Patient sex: F
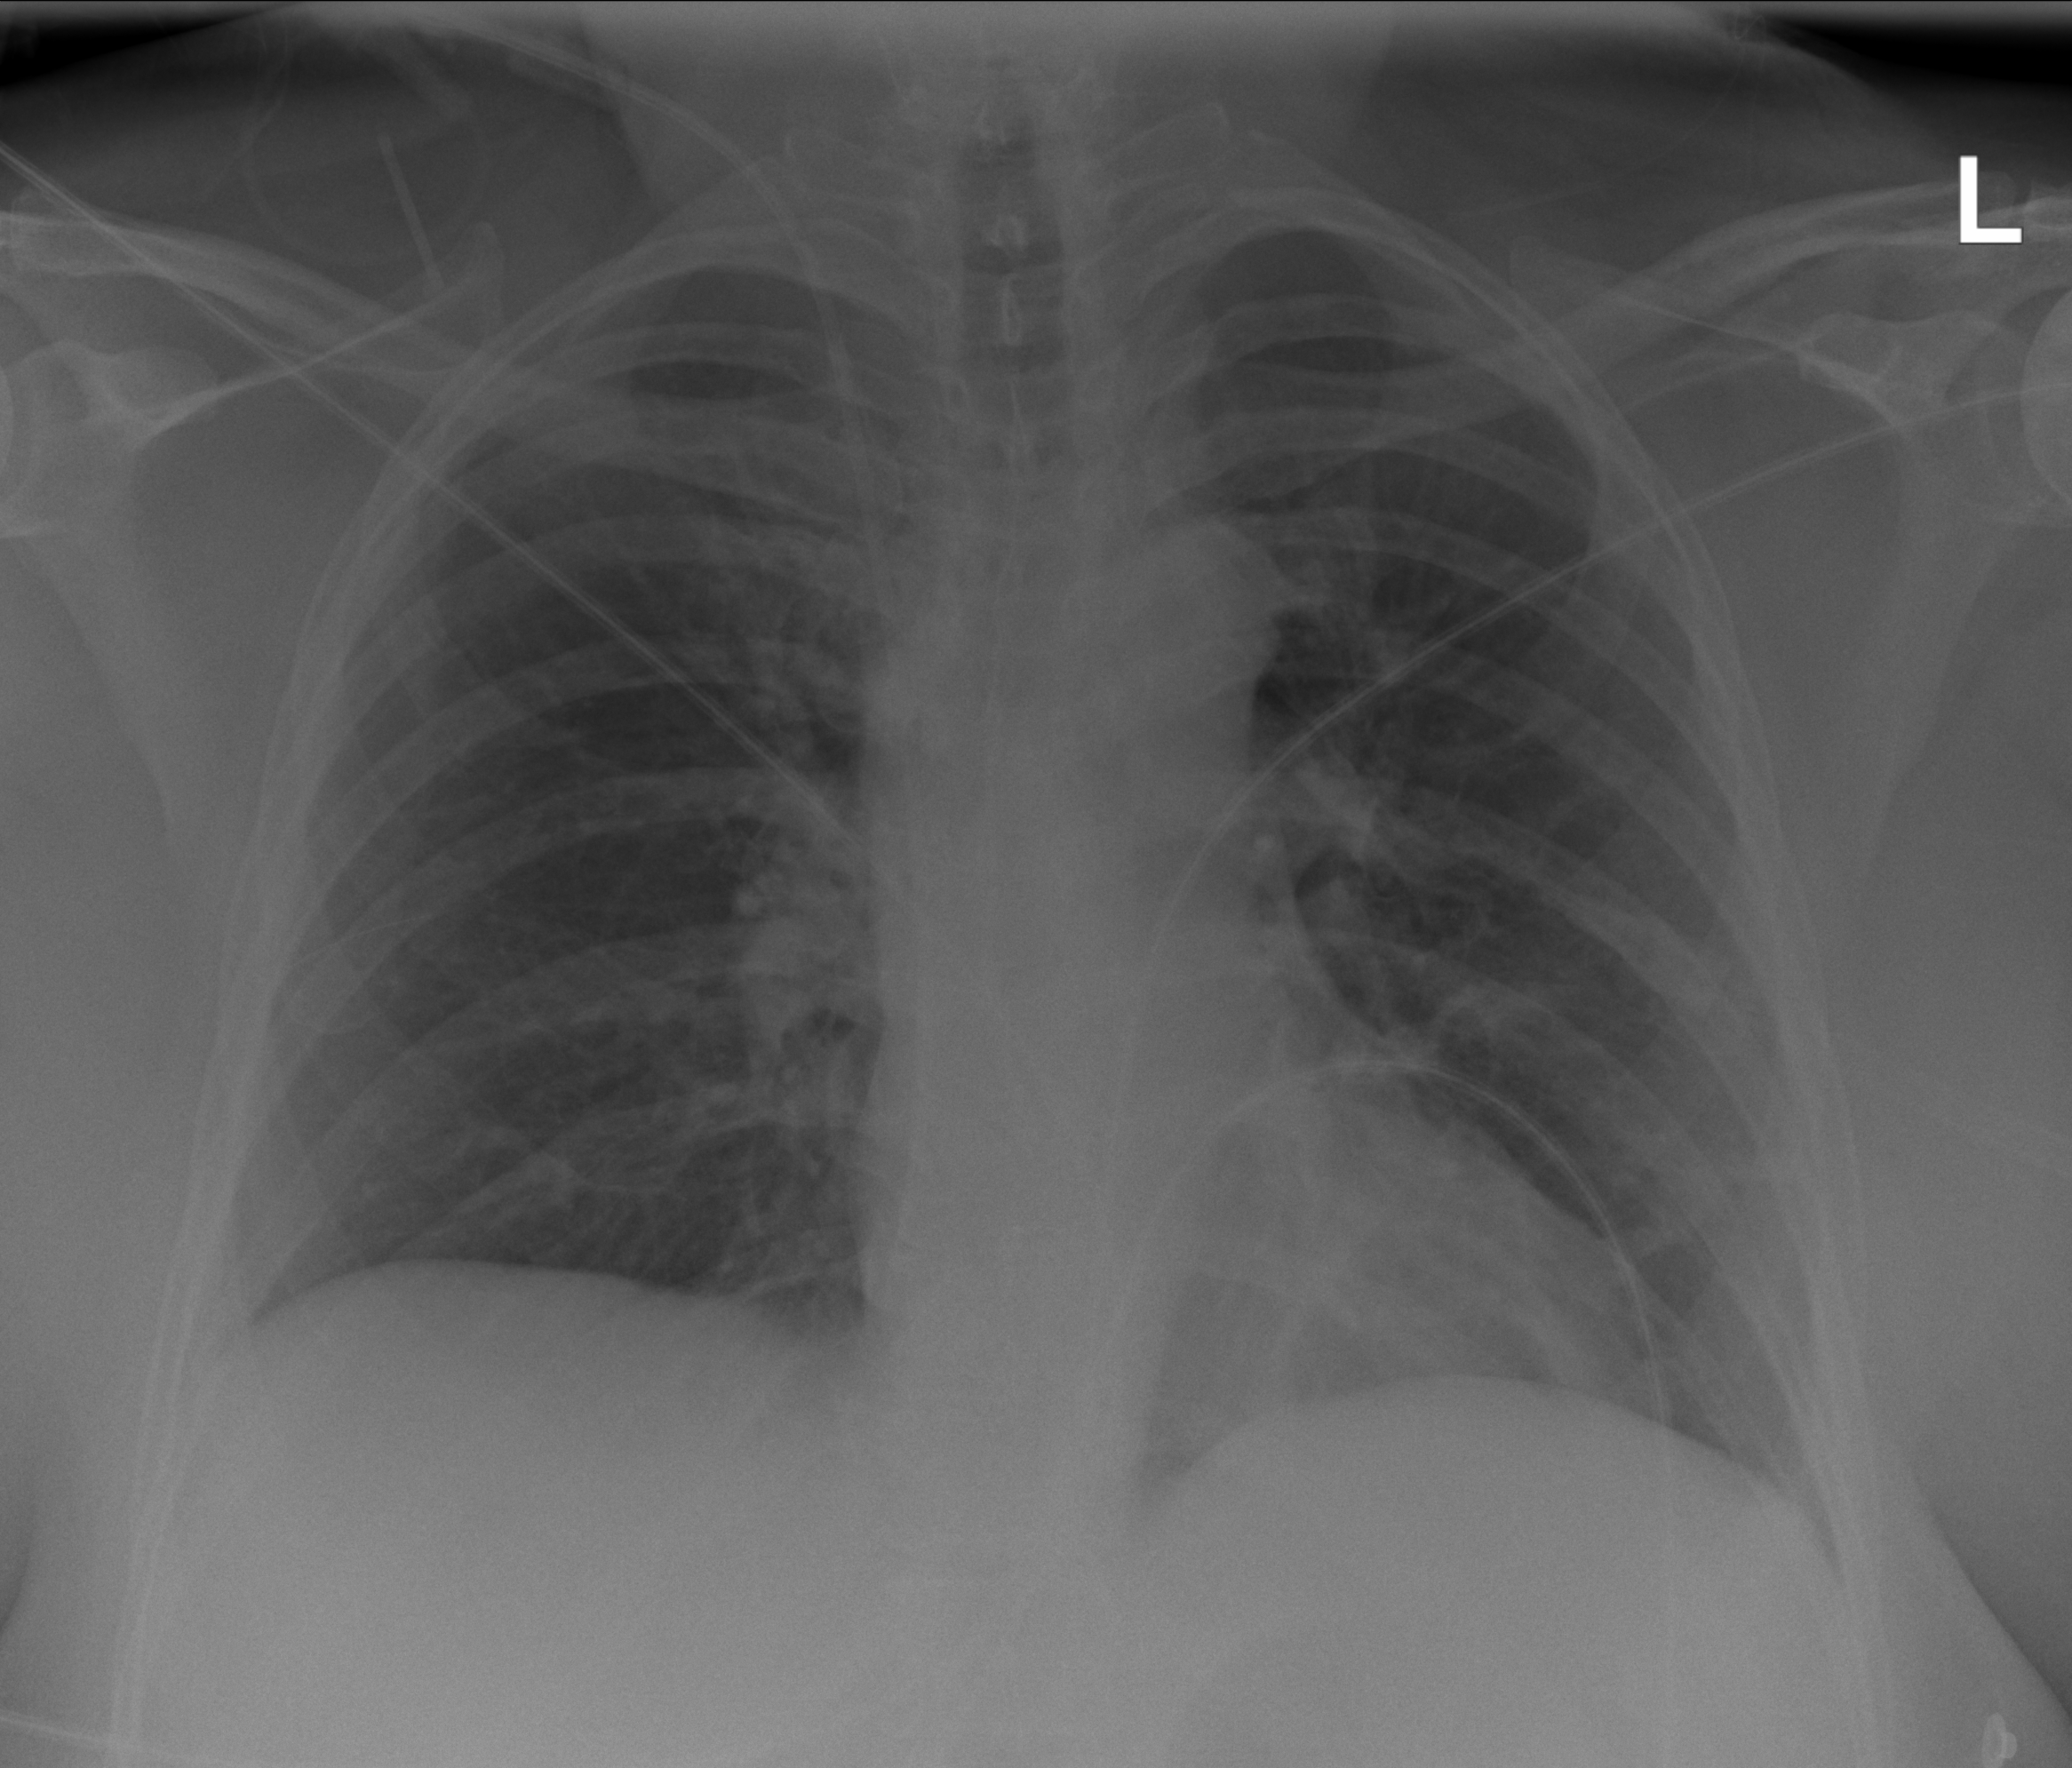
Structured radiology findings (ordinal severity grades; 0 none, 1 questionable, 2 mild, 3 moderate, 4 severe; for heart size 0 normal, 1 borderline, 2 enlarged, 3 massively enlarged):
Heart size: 0
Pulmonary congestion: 0
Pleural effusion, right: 0
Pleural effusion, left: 0
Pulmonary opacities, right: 0
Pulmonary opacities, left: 0
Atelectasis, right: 2
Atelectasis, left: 2